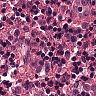
Metastatic tissue present: yes